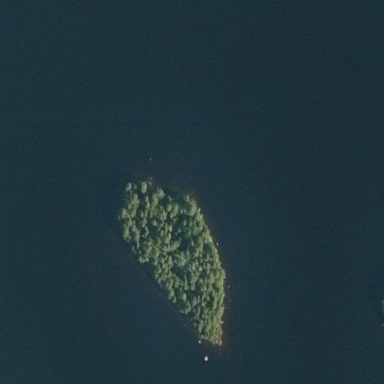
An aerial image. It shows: Image showing island.